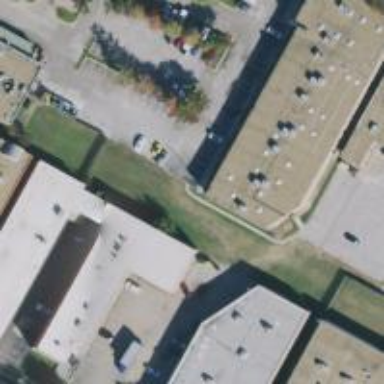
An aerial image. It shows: Commercial building.